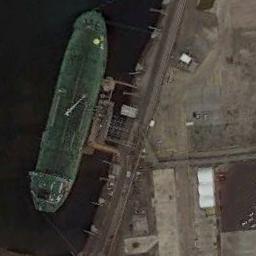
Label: ship